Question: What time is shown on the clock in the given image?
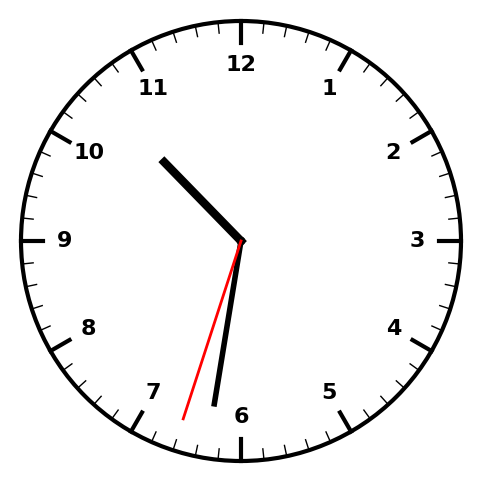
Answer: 10:31:33